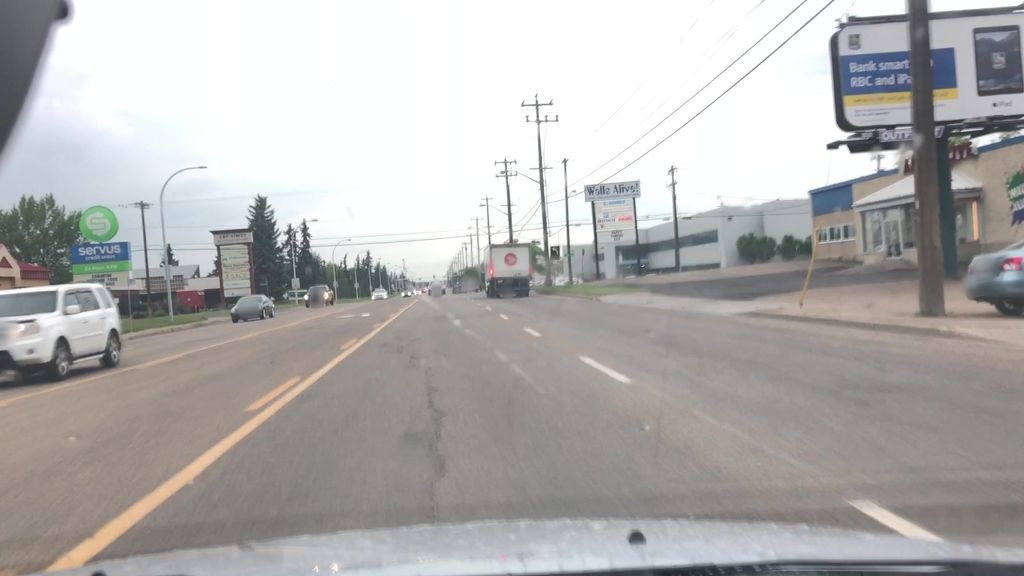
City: edmonton